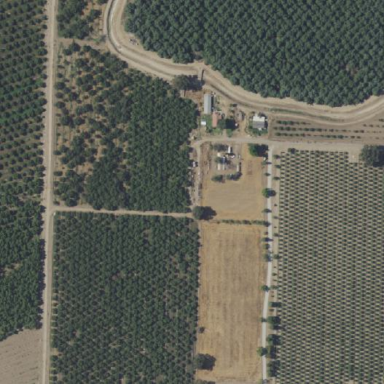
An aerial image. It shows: Orchard filled with walnut trees.